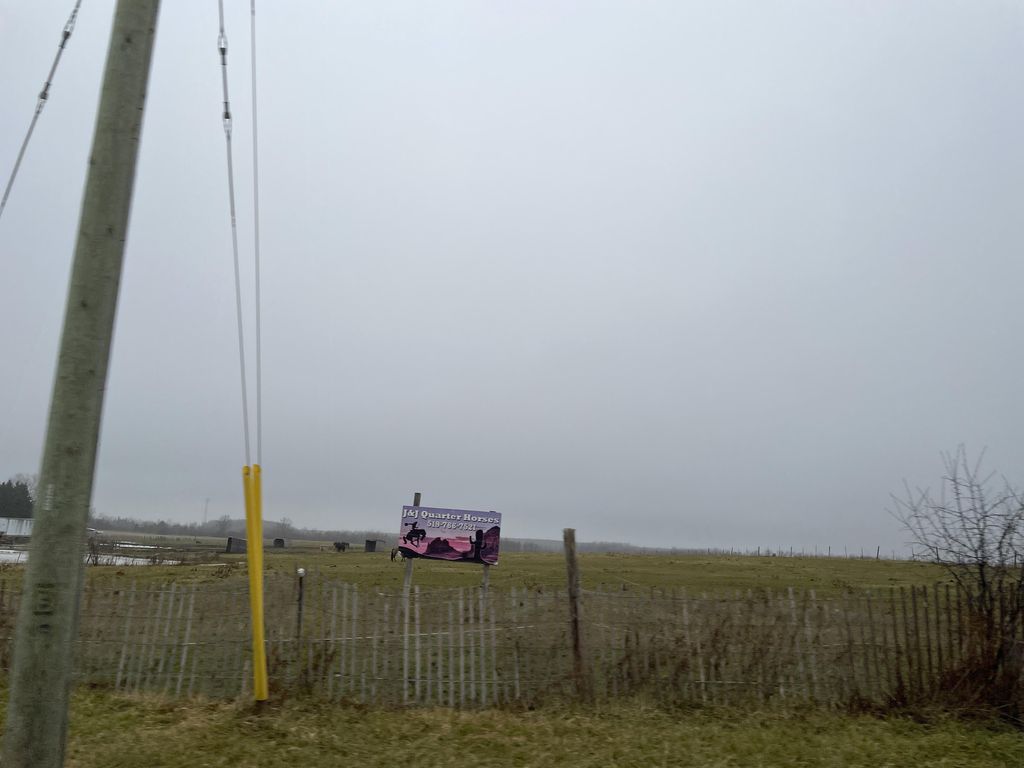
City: kitchener-waterloo